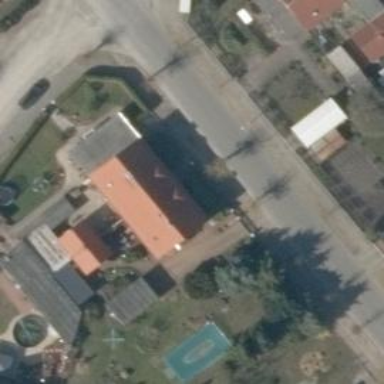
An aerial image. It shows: Semidetached house.